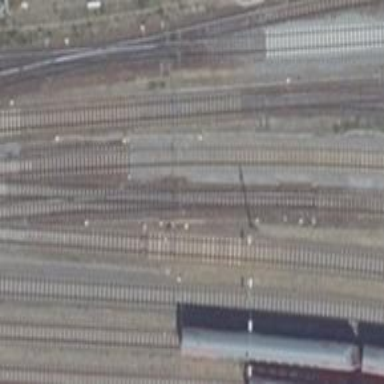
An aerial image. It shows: Railway signal.